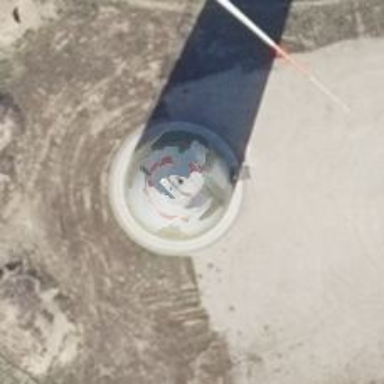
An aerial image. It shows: Wind generator with horizontal axis. The generator is wind turbine.